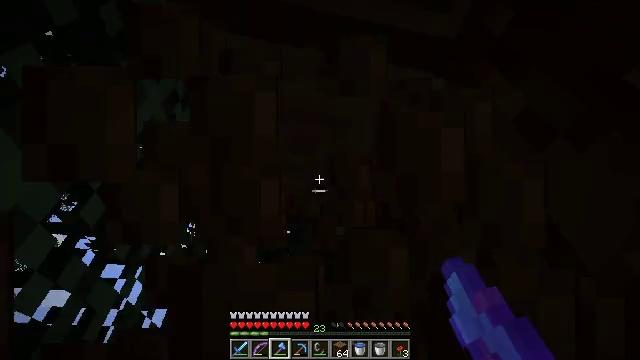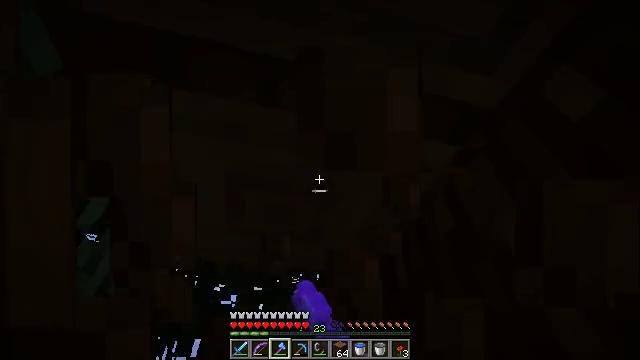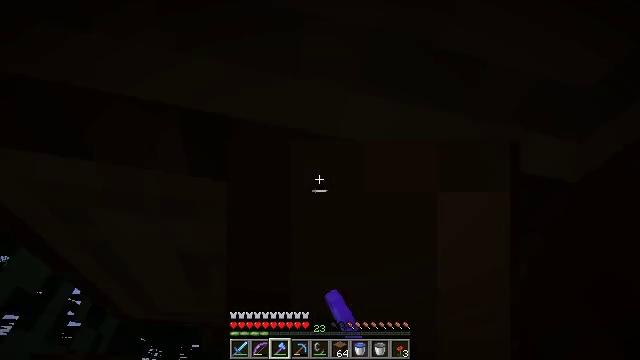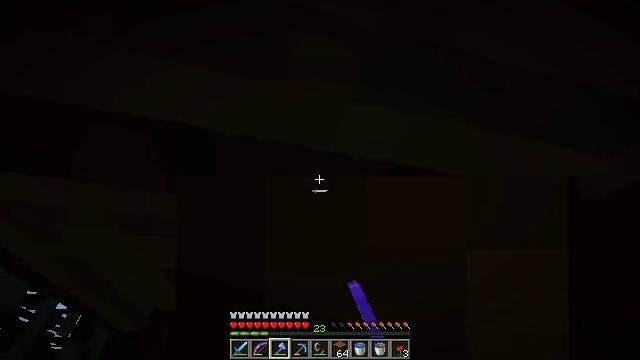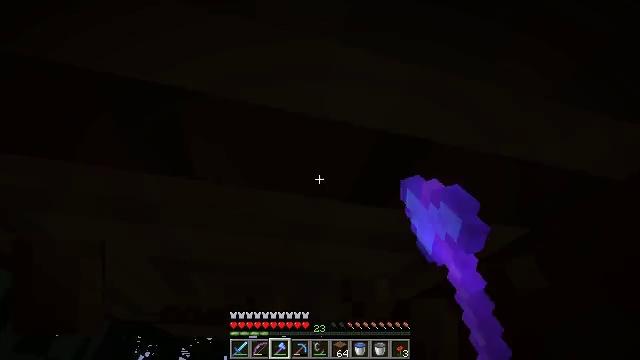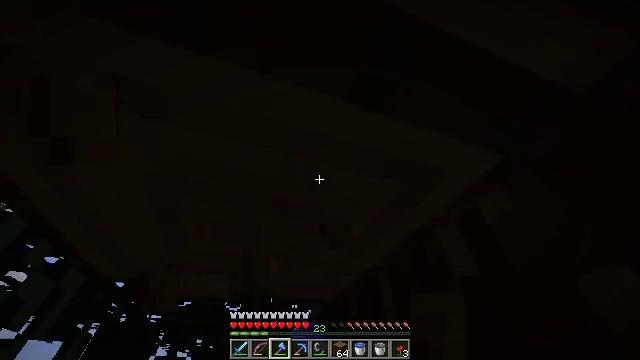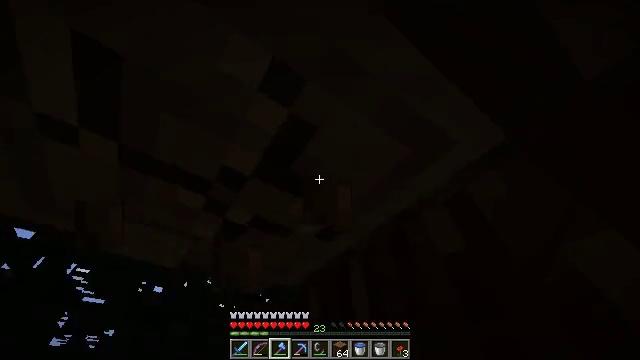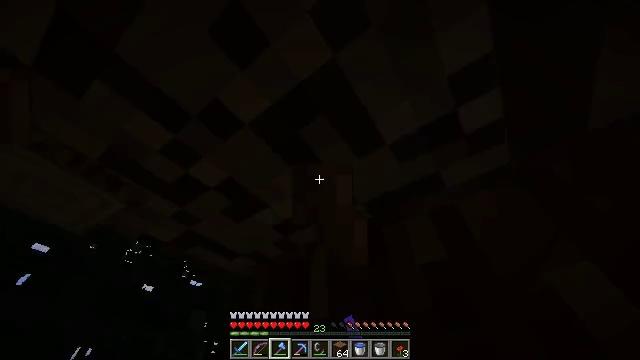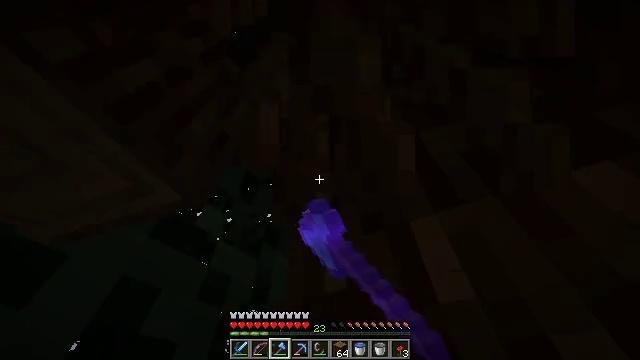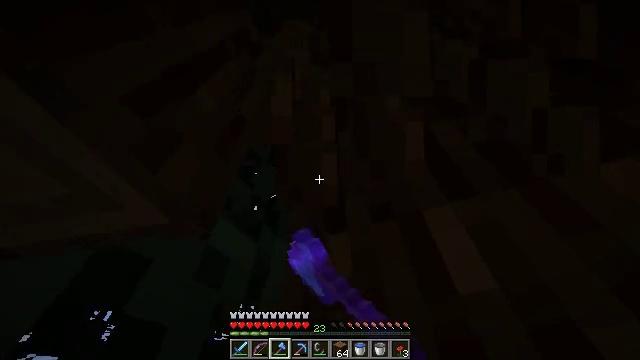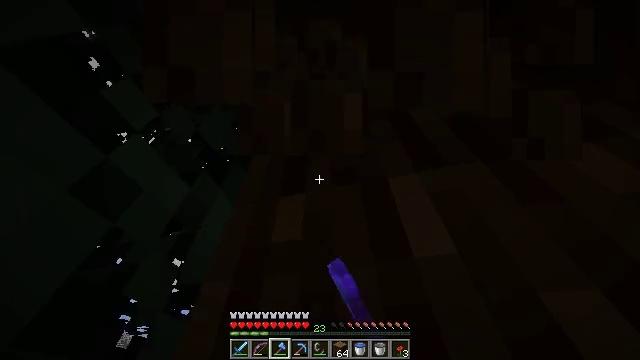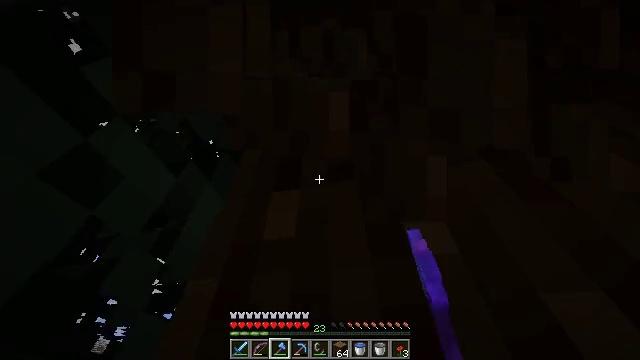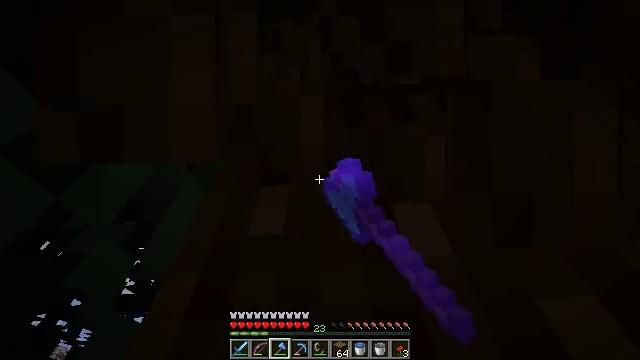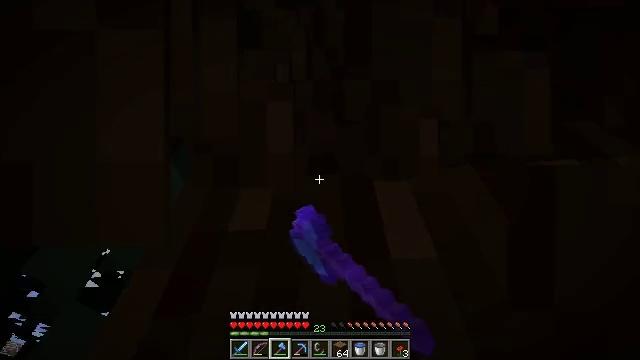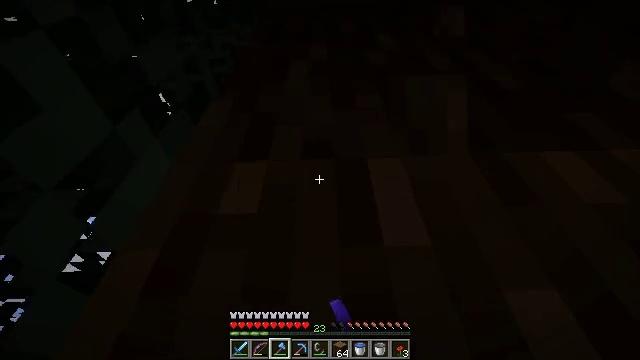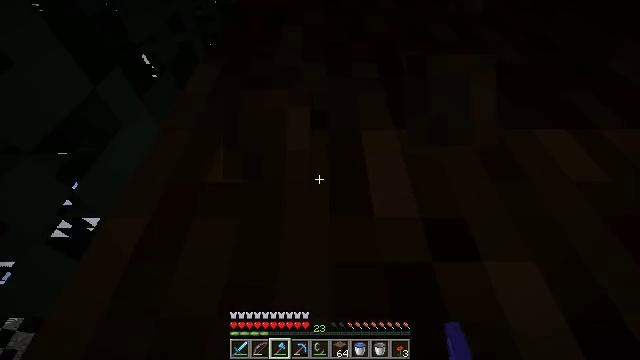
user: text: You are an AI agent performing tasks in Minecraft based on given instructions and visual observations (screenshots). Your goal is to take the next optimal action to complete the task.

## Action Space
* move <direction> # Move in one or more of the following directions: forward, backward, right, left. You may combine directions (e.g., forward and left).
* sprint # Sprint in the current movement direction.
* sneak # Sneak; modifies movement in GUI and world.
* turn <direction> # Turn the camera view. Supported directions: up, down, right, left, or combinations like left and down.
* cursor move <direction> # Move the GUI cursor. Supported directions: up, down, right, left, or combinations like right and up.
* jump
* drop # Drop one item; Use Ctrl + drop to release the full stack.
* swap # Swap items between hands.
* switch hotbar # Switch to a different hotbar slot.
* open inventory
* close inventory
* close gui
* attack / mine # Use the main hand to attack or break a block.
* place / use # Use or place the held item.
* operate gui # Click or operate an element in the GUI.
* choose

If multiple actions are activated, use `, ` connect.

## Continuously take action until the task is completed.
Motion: motion action
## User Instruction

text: Chop down the spruce log.
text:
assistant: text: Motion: move forward, sprint, turn right, attack / mine, jump
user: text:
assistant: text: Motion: move forward, sprint, attack / mine, jump
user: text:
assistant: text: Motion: move forward, sprint, attack / mine, jump
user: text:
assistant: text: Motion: move forward and move left, sprint, attack / mine, jump
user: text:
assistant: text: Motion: move forward and move left, sprint, turn right and up, attack / mine, jump
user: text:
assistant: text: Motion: move forward and move left, sprint, turn right and up, attack / mine
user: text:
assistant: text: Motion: move forward and move left, sprint, turn right, attack / mine
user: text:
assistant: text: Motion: move forward and move left, sprint, turn right, attack / mine
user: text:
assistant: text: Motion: move forward and move left, sprint, turn right, attack / mine
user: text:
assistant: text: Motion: move forward, sprint, turn right, attack / mine
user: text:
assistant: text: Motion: move forward, sprint, turn right, attack / mine
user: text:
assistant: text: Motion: move forward, sprint, turn right, attack / mine
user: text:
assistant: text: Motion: move forward, sprint, turn right, attack / mine
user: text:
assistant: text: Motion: move forward, sprint, turn right and down, attack / mine
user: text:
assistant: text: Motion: move forward, sprint, turn right and down, attack / mine
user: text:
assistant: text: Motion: move forward, sprint, turn right and down, attack / mine
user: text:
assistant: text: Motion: move forward, sprint, attack / mine
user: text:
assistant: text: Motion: move forward, sprint, turn right and up, attack / mine
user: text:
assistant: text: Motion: move forward, sprint, turn right and up, attack / mine
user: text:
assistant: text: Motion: move forward, sprint, attack / mine
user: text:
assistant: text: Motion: move forward, sprint, turn up, attack / mine
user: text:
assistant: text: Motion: move forward, sprint, attack / mine
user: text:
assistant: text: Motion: move forward, sprint, attack / mine
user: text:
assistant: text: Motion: move forward, sprint, attack / mine
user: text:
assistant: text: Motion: move forward and move left, sprint, turn right and up, attack / mine, jump
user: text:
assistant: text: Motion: move forward and move left, sprint, turn right, attack / mine, jump
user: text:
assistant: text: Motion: move forward and move left, sprint, turn right, attack / mine, jump
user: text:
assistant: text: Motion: move forward and move left, sprint, turn right and up, attack / mine, jump
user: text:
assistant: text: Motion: move forward and move left, sprint, turn right, attack / mine, jump
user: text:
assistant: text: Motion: move forward and move left, sprint, turn right, attack / mine, jump